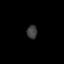
Tissue: lung
Cell type: Endothelial cells
Senescence score: 0.5445
Nuclear area (px): 134
Mean DAPI intensity: 62.037